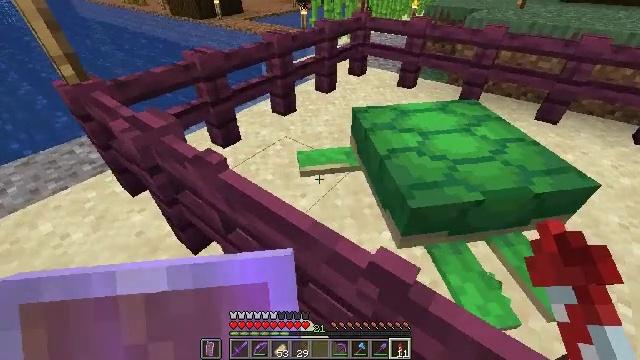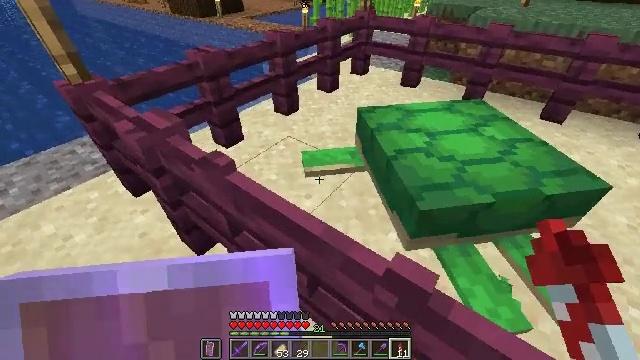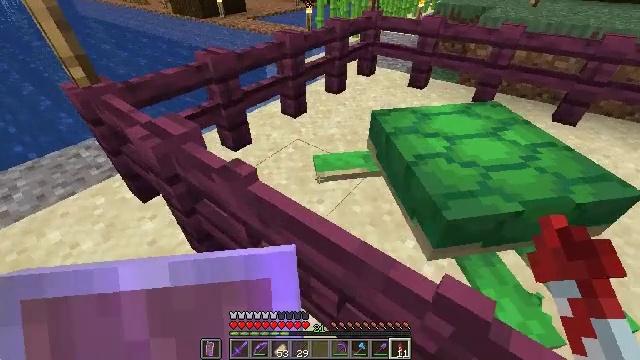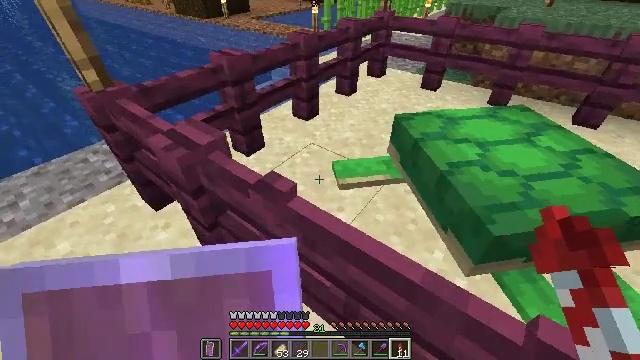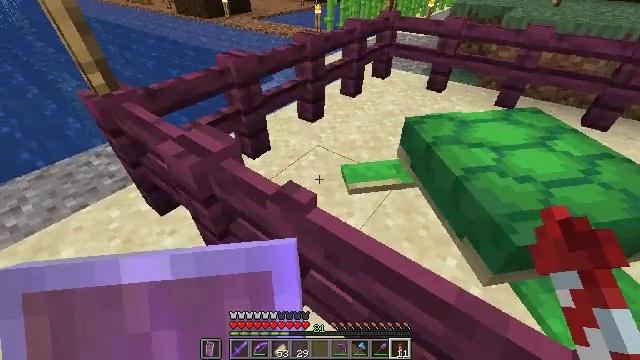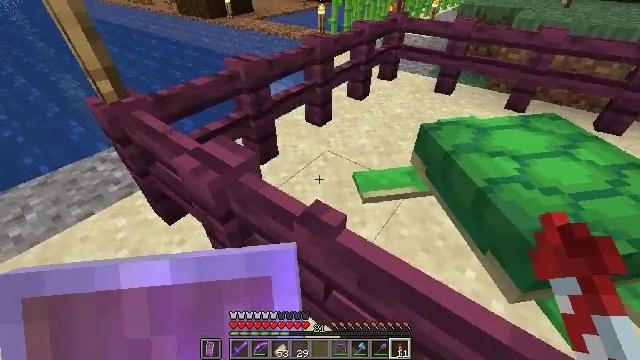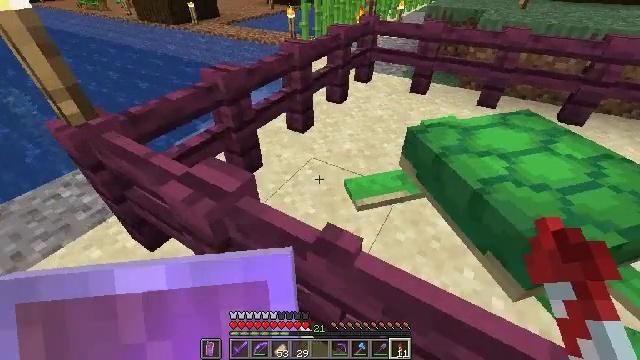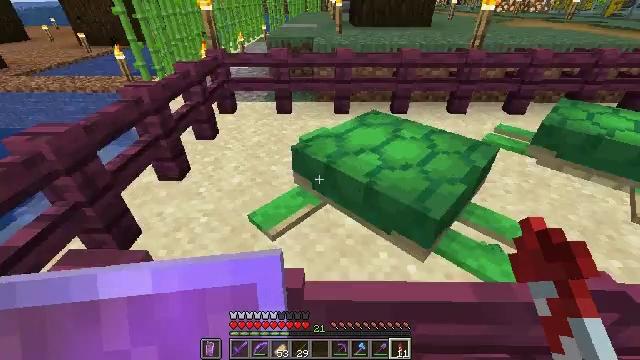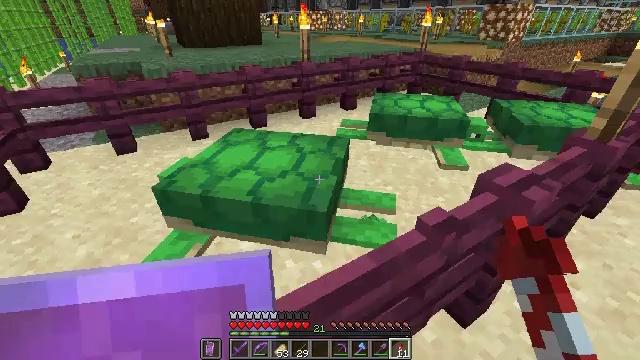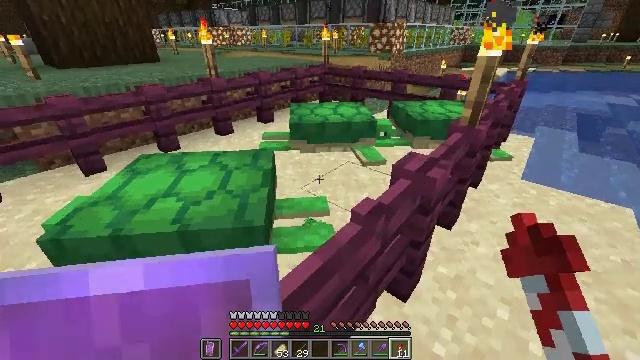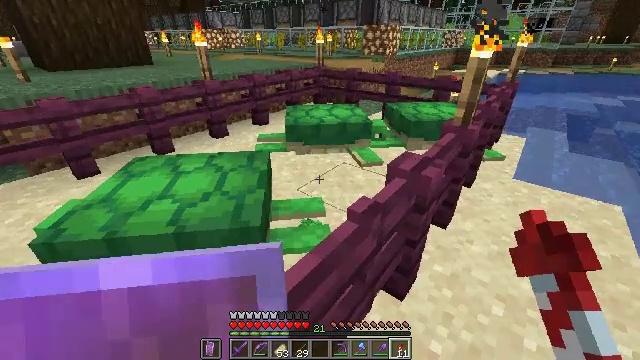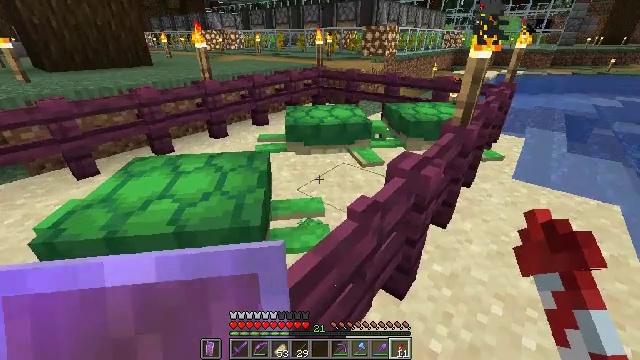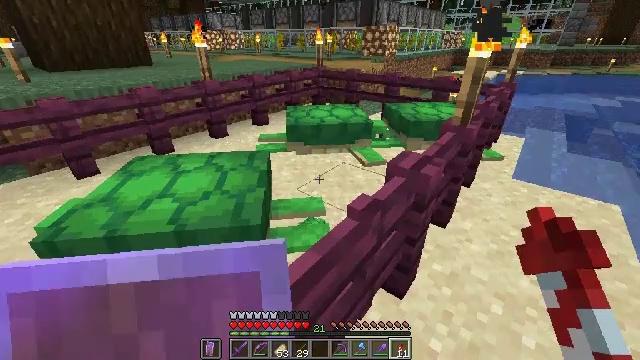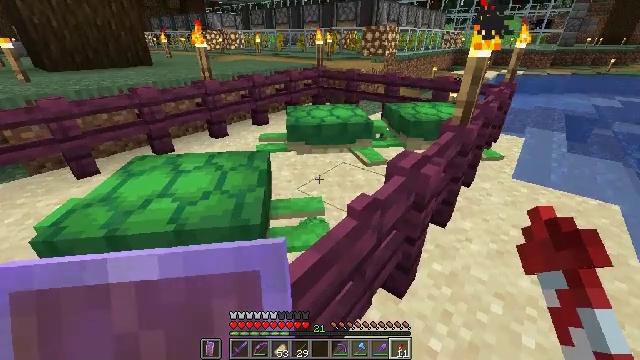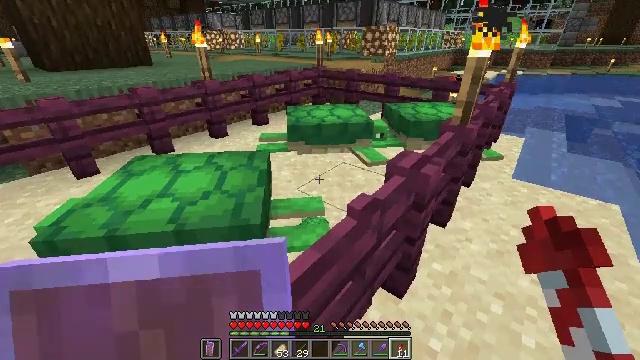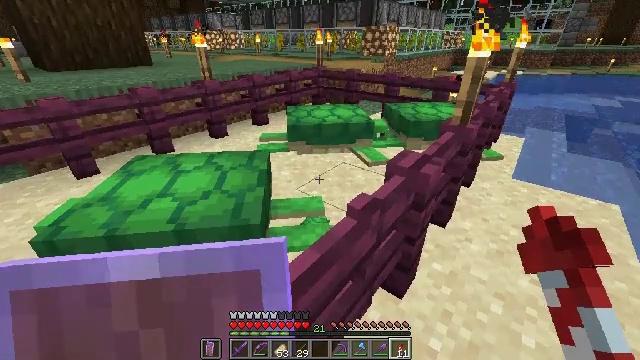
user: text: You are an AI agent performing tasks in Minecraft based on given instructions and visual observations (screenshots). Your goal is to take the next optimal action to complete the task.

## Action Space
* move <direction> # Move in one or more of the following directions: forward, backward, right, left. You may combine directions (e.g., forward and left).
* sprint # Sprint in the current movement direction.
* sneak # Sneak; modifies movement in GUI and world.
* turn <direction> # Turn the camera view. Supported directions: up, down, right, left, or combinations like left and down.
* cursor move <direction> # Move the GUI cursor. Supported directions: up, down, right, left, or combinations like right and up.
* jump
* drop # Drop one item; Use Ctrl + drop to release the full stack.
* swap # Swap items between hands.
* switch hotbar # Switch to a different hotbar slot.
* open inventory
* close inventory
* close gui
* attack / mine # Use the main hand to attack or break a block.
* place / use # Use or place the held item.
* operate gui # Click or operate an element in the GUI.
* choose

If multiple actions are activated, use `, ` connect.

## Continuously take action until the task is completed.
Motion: motion action
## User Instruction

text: Remove wheat seeds from the inventory.
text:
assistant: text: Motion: move forward
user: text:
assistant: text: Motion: move forward
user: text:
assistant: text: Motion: move forward
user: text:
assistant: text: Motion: move forward
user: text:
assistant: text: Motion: move forward
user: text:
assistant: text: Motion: move forward, turn right
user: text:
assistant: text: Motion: move forward, turn right and up
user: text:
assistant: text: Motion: turn right and up
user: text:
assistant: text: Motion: turn right and up
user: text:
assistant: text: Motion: turn right
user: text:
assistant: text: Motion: no_op
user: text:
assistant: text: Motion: no_op
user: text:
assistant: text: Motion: no_op
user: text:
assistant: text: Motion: no_op
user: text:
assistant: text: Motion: no_op
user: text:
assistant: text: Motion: no_op
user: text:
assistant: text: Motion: no_op
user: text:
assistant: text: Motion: no_op
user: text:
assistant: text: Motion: no_op
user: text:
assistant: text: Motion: no_op
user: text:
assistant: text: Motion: no_op
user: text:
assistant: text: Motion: turn left and down
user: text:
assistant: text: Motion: move forward, turn left and down
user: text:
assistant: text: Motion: move forward, turn left and down
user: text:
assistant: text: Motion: move forward, turn left
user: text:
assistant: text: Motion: move forward
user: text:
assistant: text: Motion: move forward
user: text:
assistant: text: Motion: move forward
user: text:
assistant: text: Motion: move forward
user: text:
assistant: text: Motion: move forward